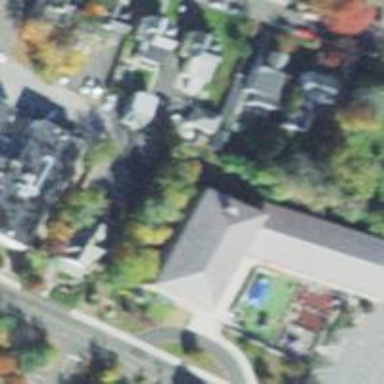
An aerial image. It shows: Kindergarten.